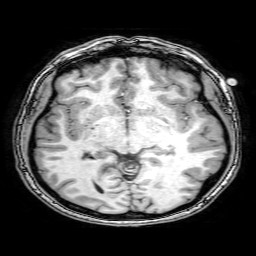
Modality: T1w
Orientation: coronal
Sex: female
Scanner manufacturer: philips
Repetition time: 0.00813 s
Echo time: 0.00372 s